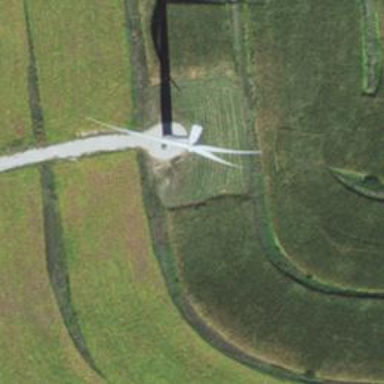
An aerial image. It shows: Wind generator powered by horizontal-axis wind turbine.